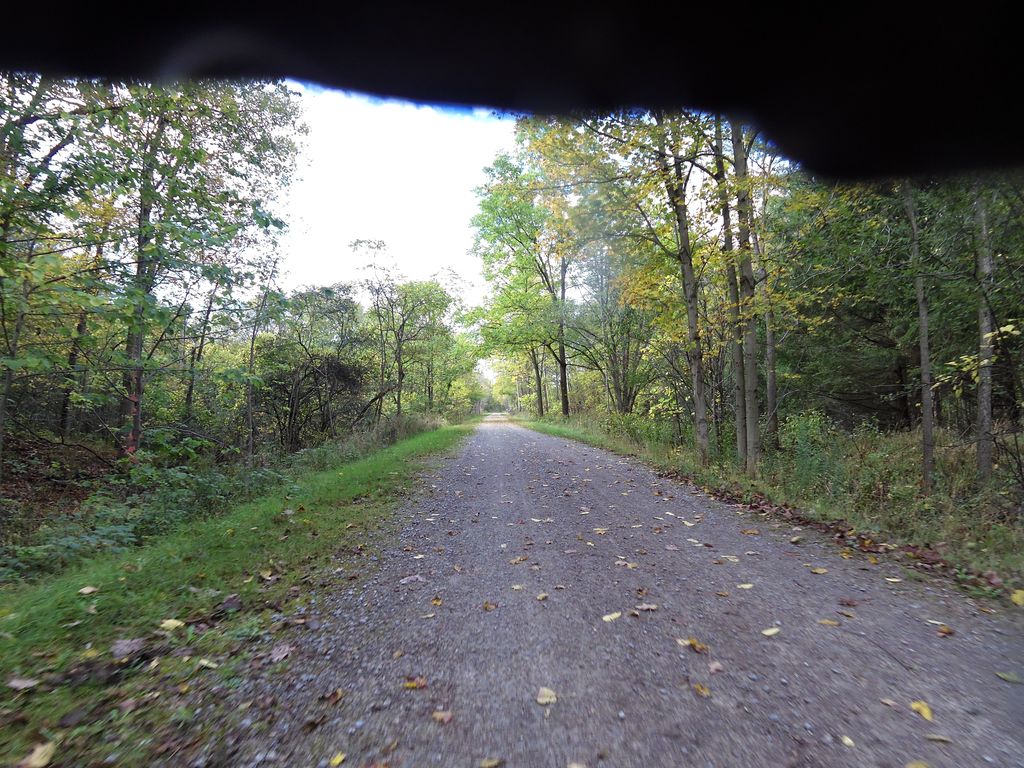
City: hamilton